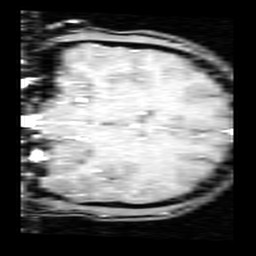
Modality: inplaneT1
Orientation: coronal
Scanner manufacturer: ge
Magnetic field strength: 3 T
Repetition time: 0.2 s
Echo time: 0.0036 s